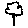
Label: tree